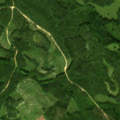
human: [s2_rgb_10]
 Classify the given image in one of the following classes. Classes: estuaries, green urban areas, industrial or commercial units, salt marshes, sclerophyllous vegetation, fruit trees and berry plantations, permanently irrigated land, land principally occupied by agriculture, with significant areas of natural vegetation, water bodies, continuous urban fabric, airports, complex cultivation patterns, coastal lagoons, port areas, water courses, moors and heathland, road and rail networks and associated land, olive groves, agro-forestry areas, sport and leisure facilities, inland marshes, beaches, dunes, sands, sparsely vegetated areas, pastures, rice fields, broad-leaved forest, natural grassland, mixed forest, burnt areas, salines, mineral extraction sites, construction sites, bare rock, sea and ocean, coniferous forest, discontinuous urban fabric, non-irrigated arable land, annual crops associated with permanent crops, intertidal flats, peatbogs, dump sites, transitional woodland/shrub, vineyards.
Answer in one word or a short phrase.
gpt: coniferous forest, mixed forest, transitional woodland/shrub